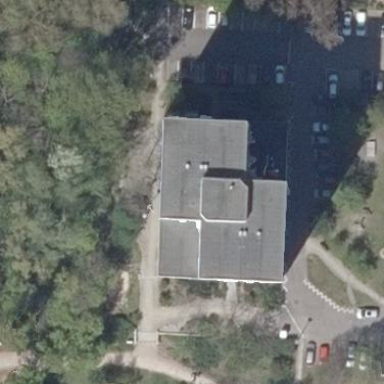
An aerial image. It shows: Part of building with flat roof made of tar paper.